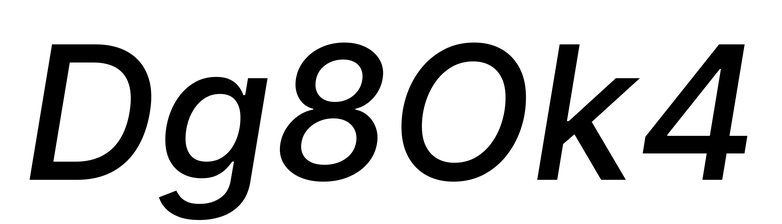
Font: Inter-Italic_Medium_Italic